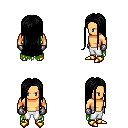
a pixel art fantasy rpg character, male body template, human, tanned skin, green tattered cape, white pants, black extra-long hairstyle, metal gloves, gold boots, four views (front, back, left, right), 2x2 character sprite sheet, small pixel art, hard edges, no anti-aliasing